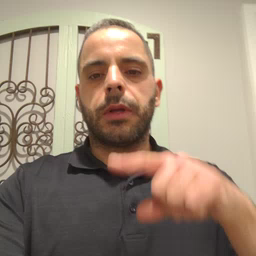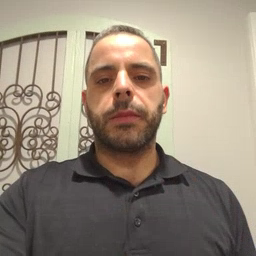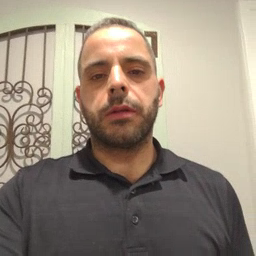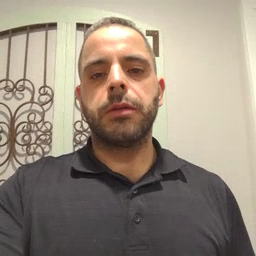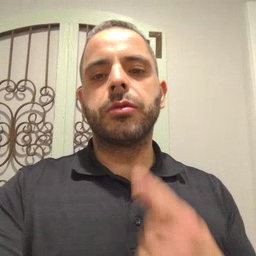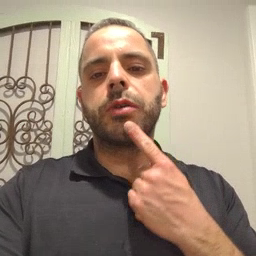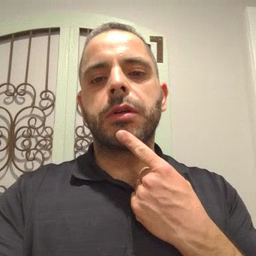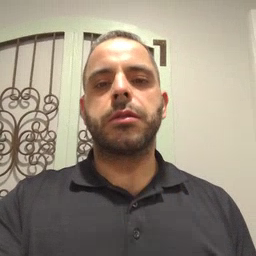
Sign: chin